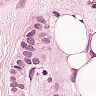
Metastatic tissue present: yes